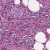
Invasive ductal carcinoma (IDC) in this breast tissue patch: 1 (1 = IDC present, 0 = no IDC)